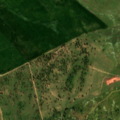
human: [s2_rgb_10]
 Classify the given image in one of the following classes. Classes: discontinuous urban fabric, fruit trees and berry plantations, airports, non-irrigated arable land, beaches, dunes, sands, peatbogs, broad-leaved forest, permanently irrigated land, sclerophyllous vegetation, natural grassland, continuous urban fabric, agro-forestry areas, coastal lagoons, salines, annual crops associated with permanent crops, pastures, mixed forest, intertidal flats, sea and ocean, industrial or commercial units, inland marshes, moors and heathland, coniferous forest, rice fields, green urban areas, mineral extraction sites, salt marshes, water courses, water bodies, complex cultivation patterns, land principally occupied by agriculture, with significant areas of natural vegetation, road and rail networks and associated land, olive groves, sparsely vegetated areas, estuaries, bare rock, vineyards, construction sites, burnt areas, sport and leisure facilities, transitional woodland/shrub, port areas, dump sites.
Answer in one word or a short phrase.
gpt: non-irrigated arable land, pastures, agro-forestry areas